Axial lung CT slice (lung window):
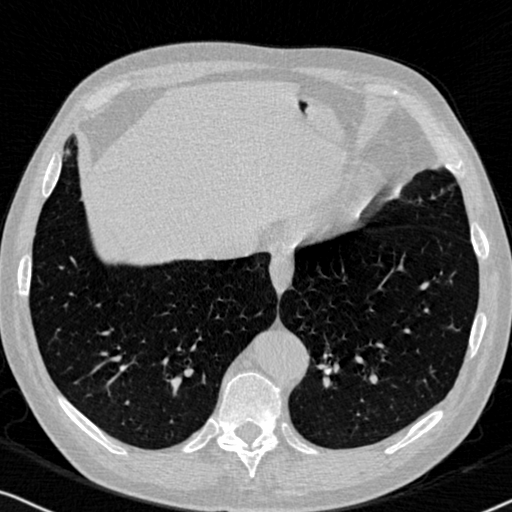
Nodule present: no